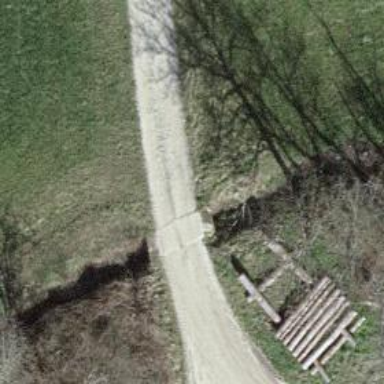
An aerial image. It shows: Culvert tunnel crossing ditch waterway.